Question: Using the R# keyboard shortcut for formatting code presents the following window:

which forces me click the button every time.
Is there a way to bind a keyboard shortcut directly into the option, rather than just opening this dialog window?
To make things clear, I don't click the Run button with the cursor, I press Enter. (I still find it annoying, and wish for a direct shortcut.)
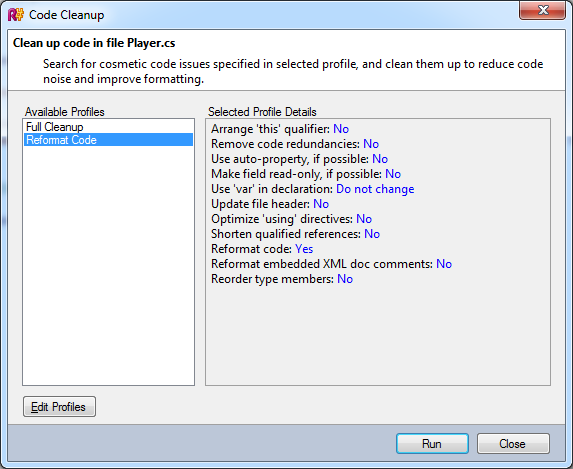
Answer: Oh sweet.. I just checked Tools -> Options -> Keyboard and found the command "ReSharper_SilentCleanupCode". It seems to execute ReSharper's code formatting function without popping up the dialog. Give it a try but try to not break your fingers... the default is ctrl-alt-shift-f :D That needs a rebind...